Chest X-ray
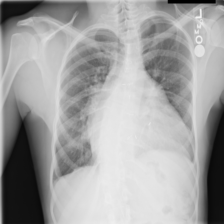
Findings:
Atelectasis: negative
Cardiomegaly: positive
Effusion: negative
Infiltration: negative
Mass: negative
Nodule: negative
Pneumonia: negative
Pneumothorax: negative
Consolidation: negative
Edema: negative
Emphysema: negative
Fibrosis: negative
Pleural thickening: negative
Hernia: negative